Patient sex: F
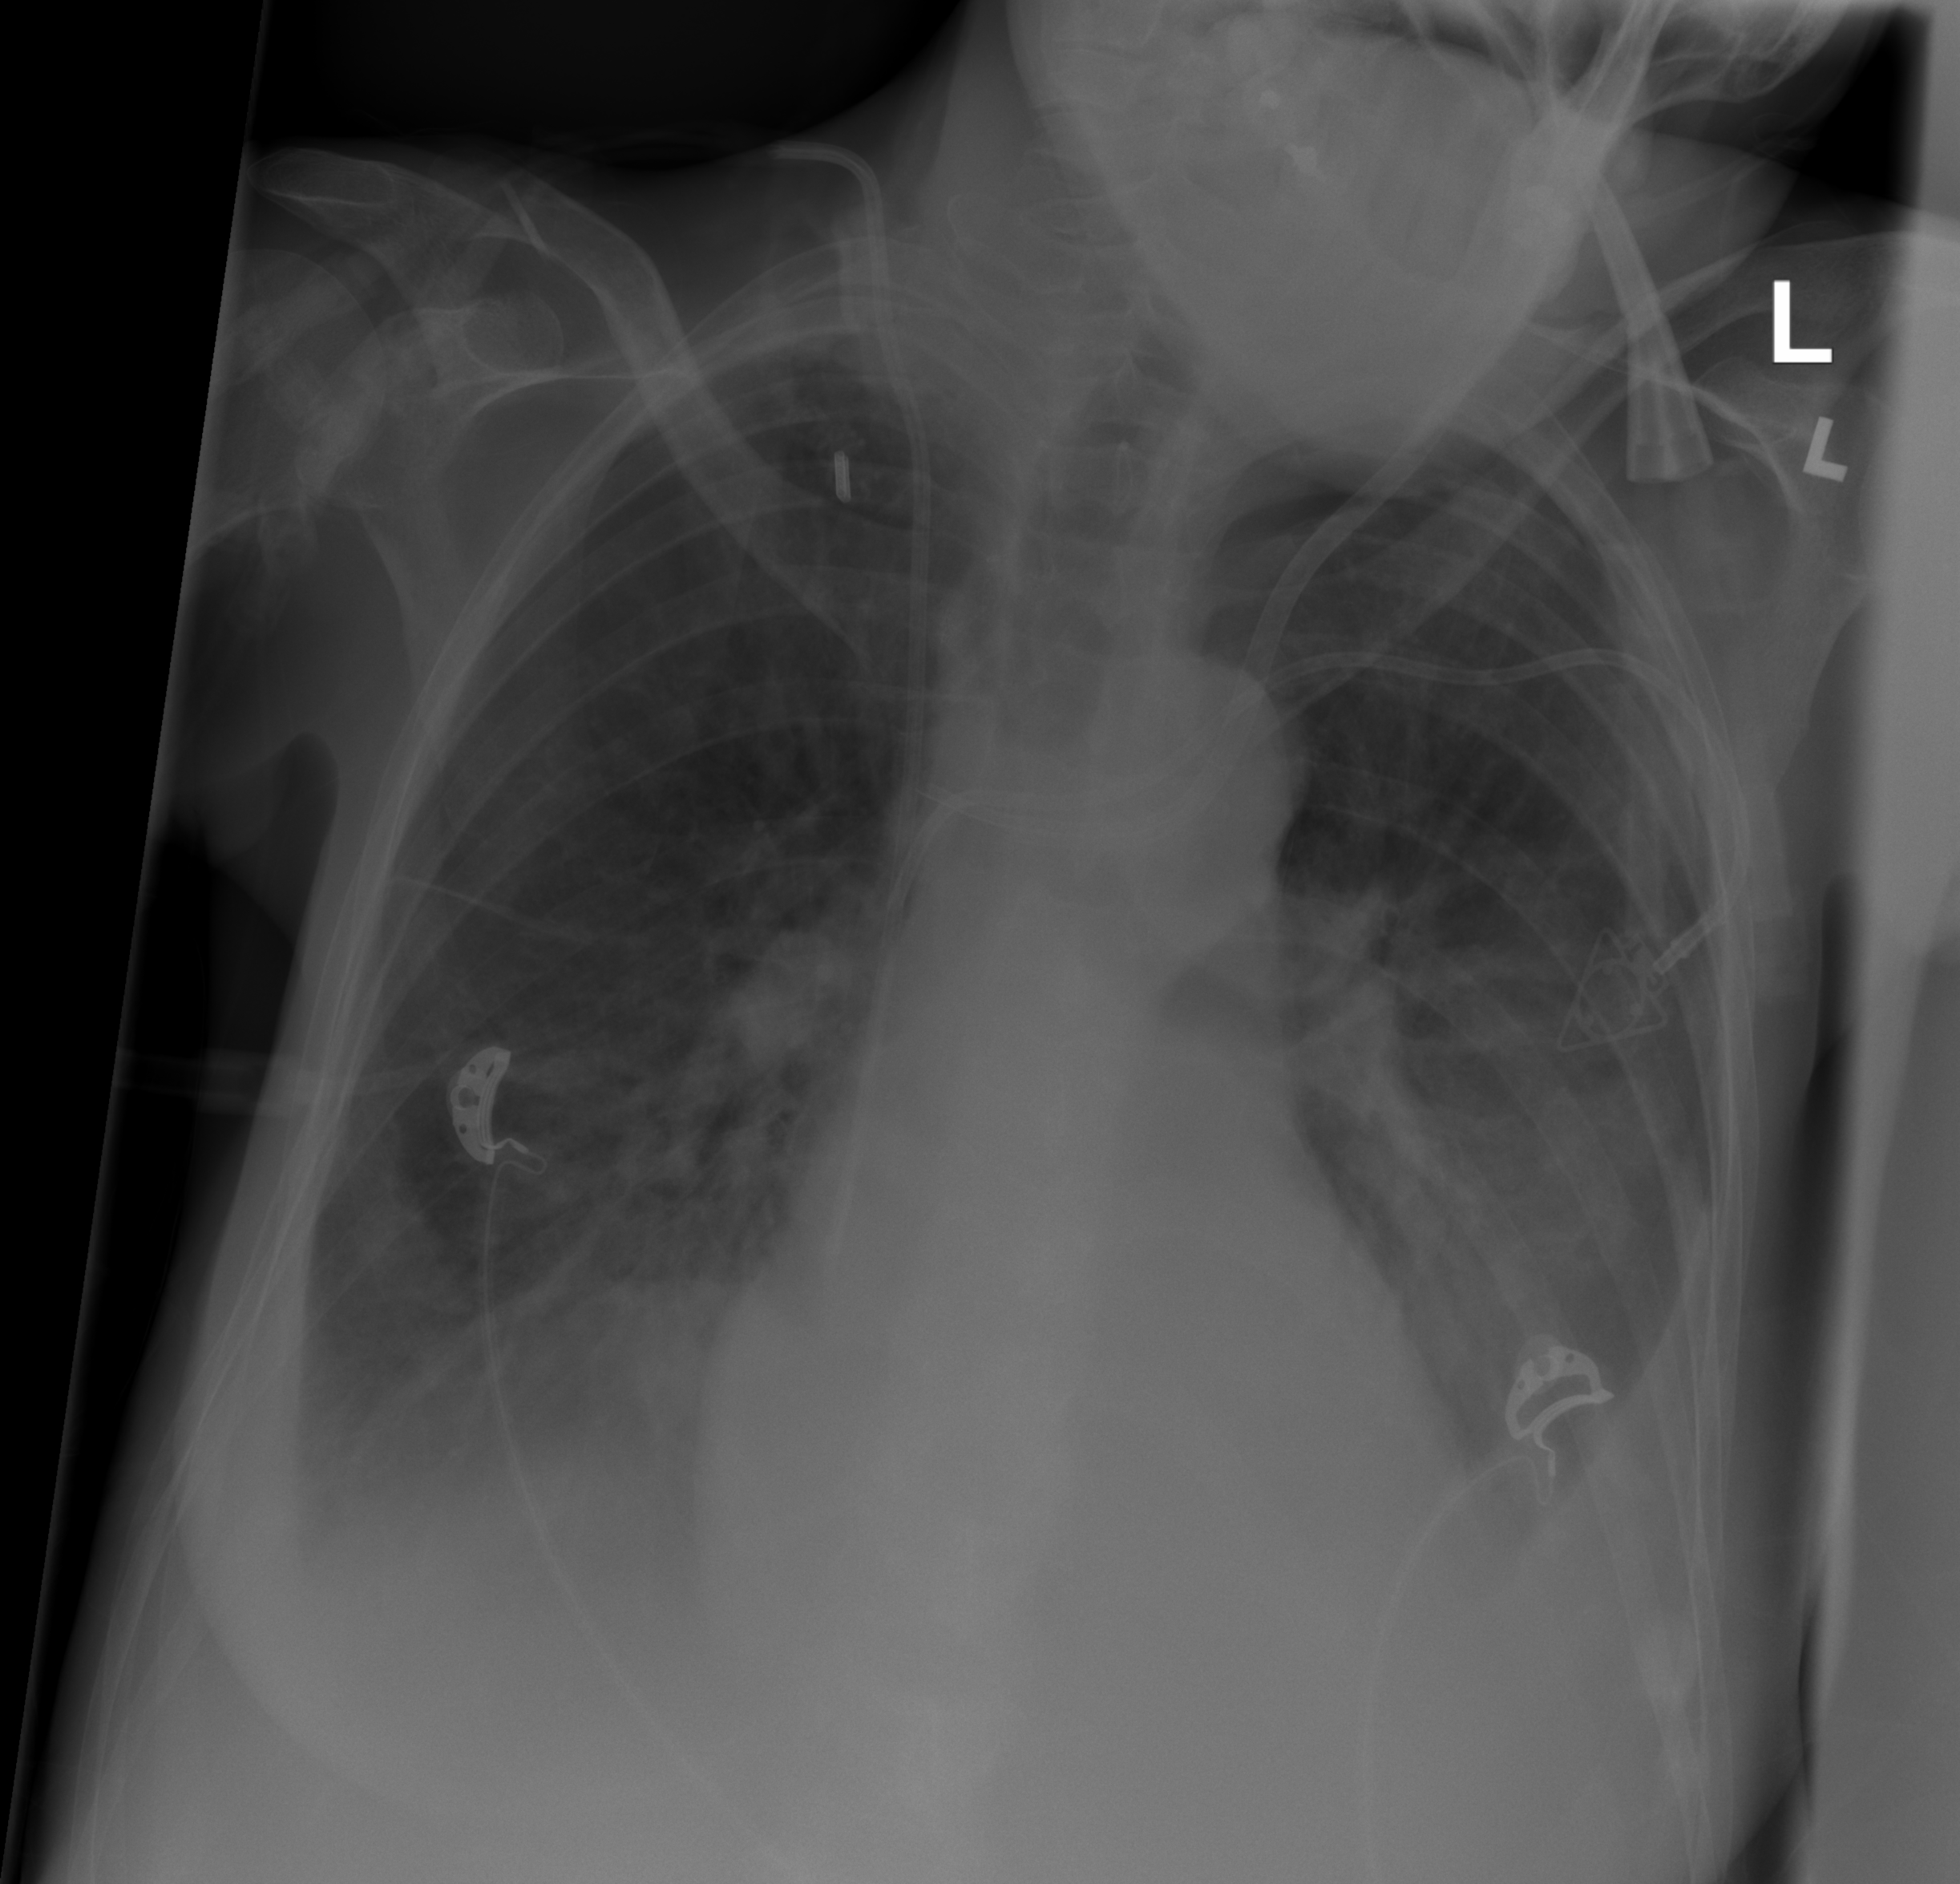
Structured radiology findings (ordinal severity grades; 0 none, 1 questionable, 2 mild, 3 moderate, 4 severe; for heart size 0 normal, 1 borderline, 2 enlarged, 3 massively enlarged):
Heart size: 2
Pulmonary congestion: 2
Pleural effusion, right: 2
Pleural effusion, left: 2
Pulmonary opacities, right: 2
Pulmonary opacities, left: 2
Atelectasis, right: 2
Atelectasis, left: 2